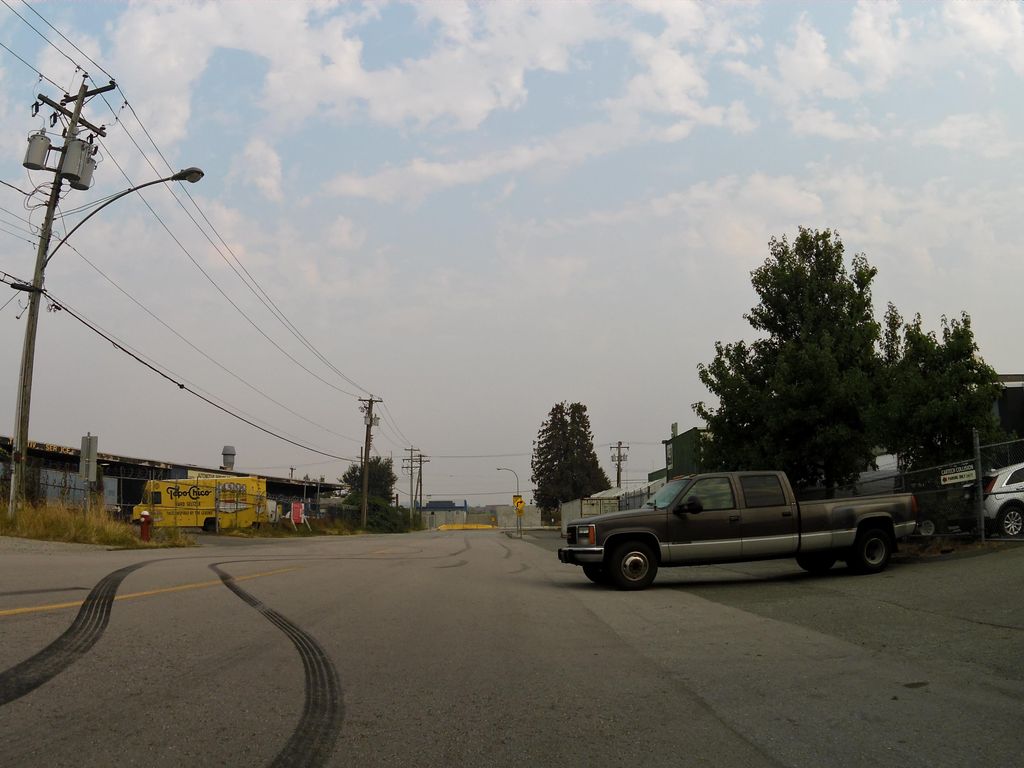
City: vancouver